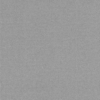
Label: dusty